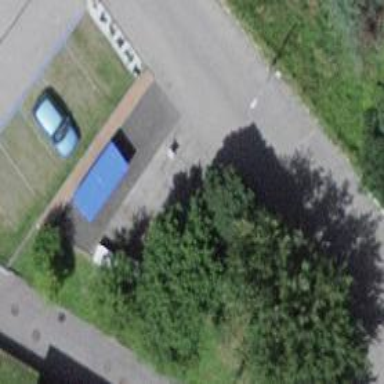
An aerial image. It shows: Recycling container for recycling.